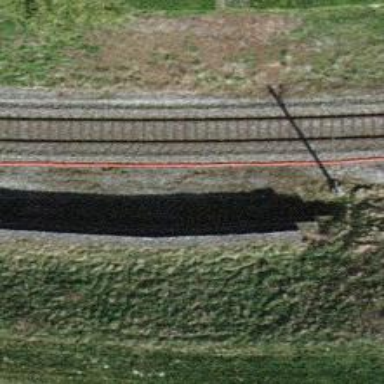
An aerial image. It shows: Single-track electrified railway with contact line.